Field crop: tomato
Growth stage: 2
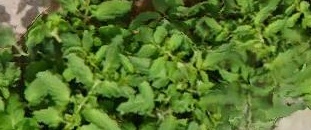
Species: tomato